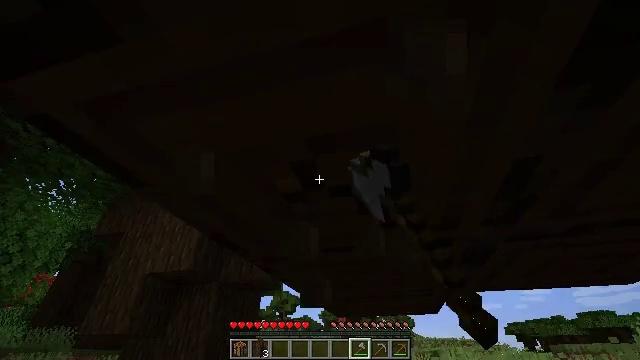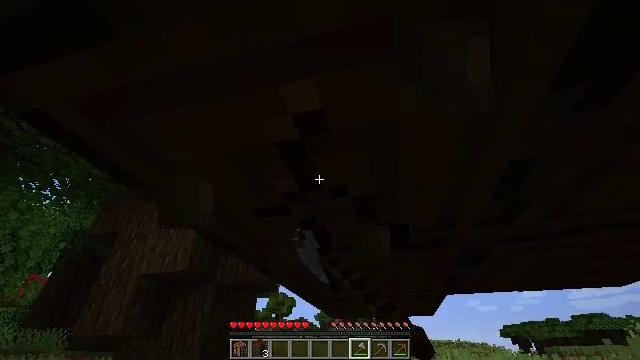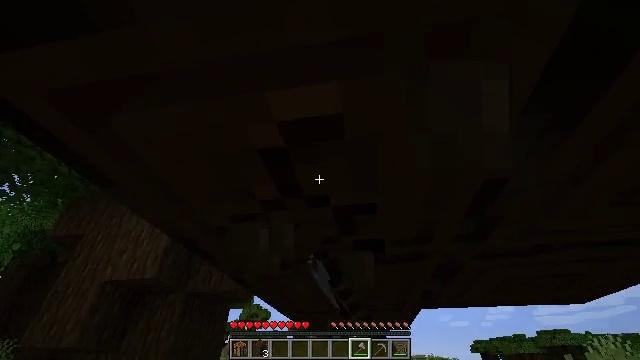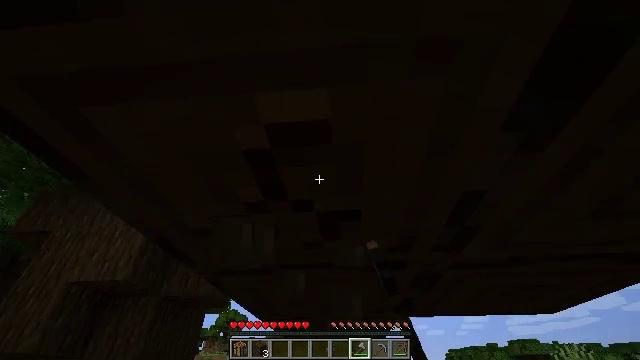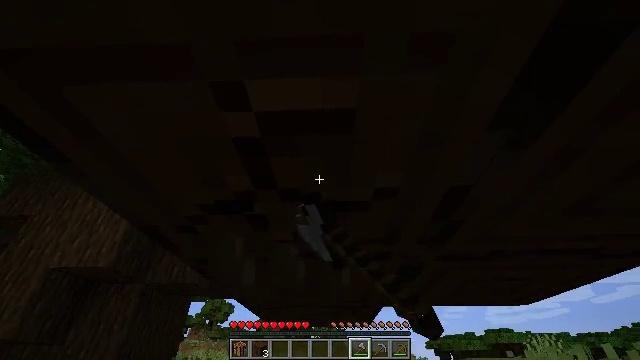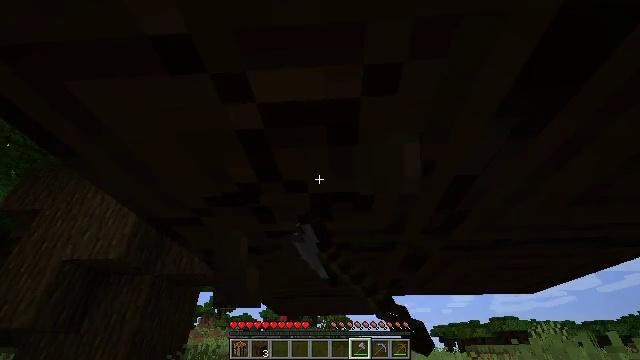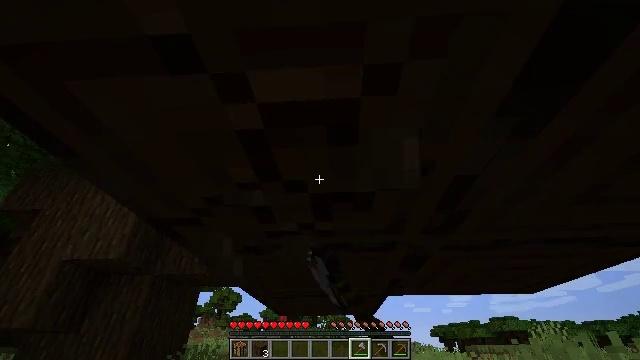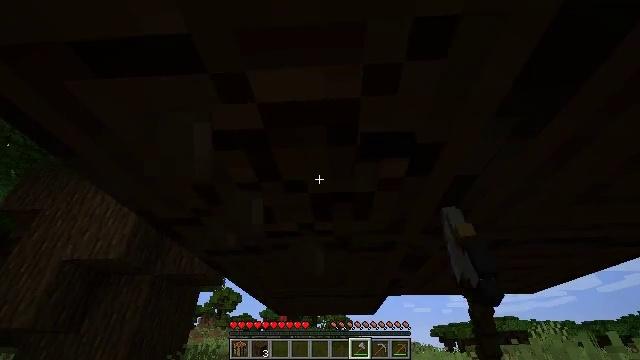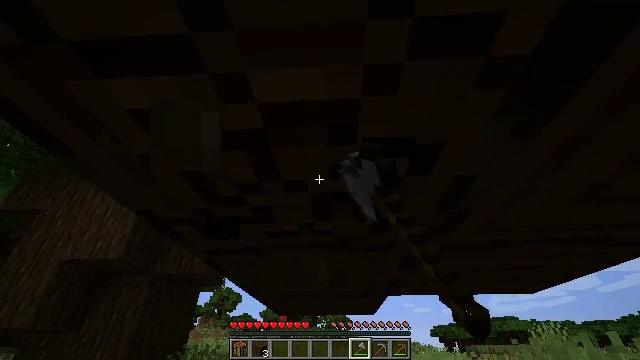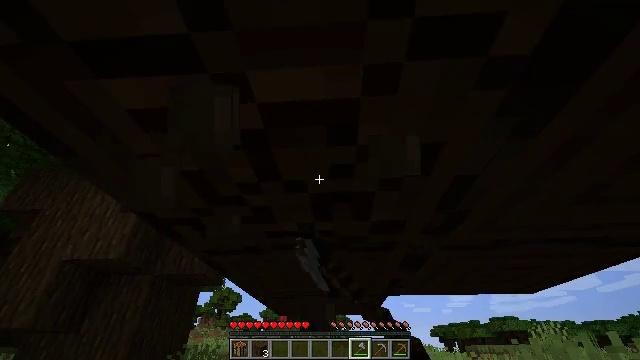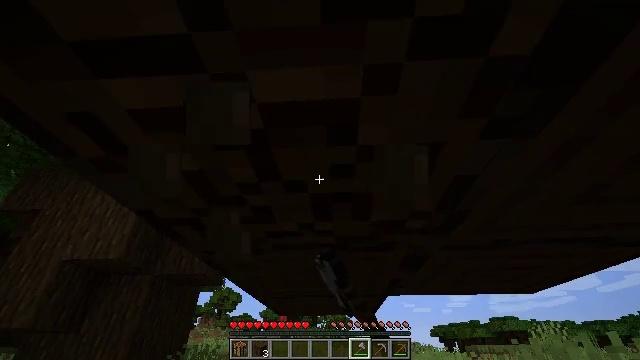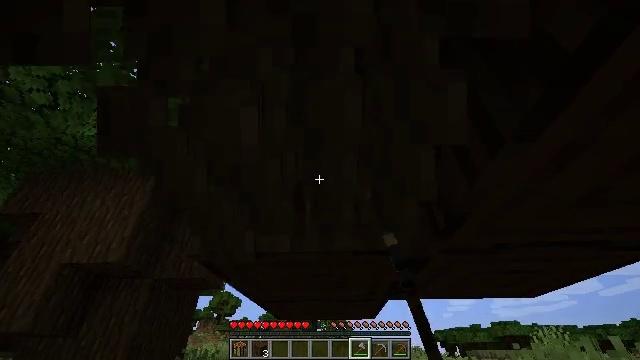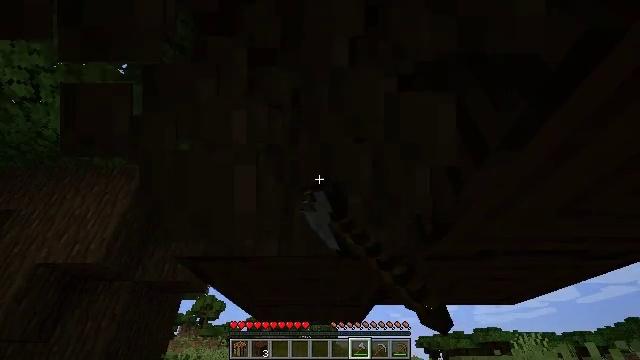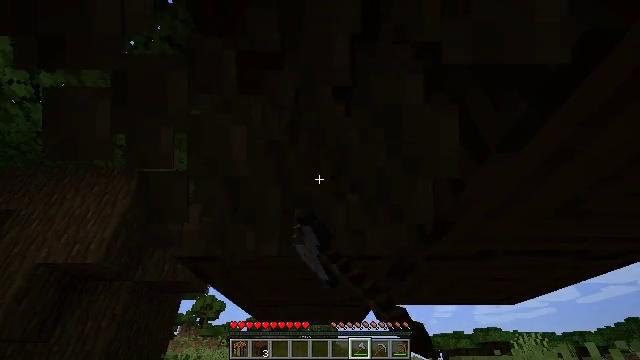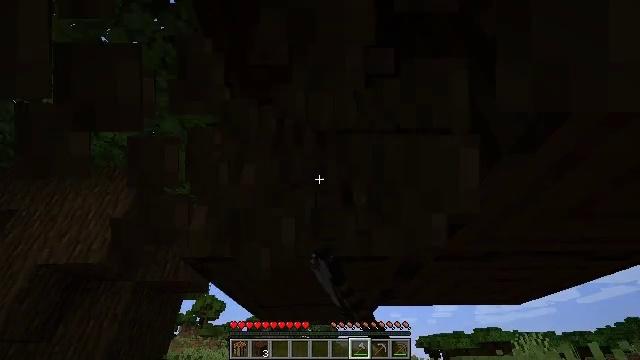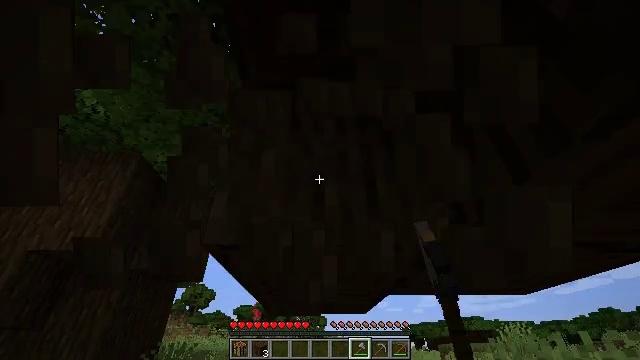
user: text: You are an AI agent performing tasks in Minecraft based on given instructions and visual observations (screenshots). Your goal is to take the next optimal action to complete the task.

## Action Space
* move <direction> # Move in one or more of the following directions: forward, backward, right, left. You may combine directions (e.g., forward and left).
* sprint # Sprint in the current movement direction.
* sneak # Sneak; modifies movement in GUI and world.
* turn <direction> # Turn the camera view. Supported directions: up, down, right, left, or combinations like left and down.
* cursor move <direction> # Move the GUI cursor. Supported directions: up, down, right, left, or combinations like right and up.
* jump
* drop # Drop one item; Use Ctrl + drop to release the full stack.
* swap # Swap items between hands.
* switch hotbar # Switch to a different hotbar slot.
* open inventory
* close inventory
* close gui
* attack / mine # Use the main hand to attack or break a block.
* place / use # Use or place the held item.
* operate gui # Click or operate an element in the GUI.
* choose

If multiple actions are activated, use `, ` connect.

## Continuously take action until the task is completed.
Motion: motion action
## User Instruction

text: Collect dark oak log for building.
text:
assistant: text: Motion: attack / mine
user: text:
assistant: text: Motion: turn right and up, attack / mine
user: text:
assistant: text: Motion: turn right and up, attack / mine
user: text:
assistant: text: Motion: turn right and down, attack / mine
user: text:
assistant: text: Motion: turn left and down, attack / mine
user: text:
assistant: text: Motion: attack / mine
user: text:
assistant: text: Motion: attack / mine
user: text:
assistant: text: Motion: attack / mine
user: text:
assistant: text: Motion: attack / mine
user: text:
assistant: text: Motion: attack / mine
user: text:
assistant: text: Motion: attack / mine
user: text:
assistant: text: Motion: turn right, attack / mine
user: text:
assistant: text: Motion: attack / mine
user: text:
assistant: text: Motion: move left, attack / mine
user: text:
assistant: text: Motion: move forward and move left, turn right and down, attack / mine
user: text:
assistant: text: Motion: move forward and move left, turn right and down, attack / mine
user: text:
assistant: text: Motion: move forward and move left, turn right and down, attack / mine
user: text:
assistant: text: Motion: move forward and move left, turn right, attack / mine
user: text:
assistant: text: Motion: move left, turn right and down, attack / mine
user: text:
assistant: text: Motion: turn right, attack / mine
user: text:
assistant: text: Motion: turn right, attack / mine
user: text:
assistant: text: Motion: turn right and up, attack / mine
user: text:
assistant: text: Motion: turn right and up, attack / mine
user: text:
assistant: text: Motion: attack / mine
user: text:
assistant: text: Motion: turn right, attack / mine
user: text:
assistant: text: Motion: turn right, attack / mine
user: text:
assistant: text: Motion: attack / mine
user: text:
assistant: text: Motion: attack / mine
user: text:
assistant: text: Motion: attack / mine
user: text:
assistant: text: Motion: attack / mine